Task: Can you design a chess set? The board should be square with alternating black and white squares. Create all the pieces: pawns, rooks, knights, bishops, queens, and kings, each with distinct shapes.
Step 5225:
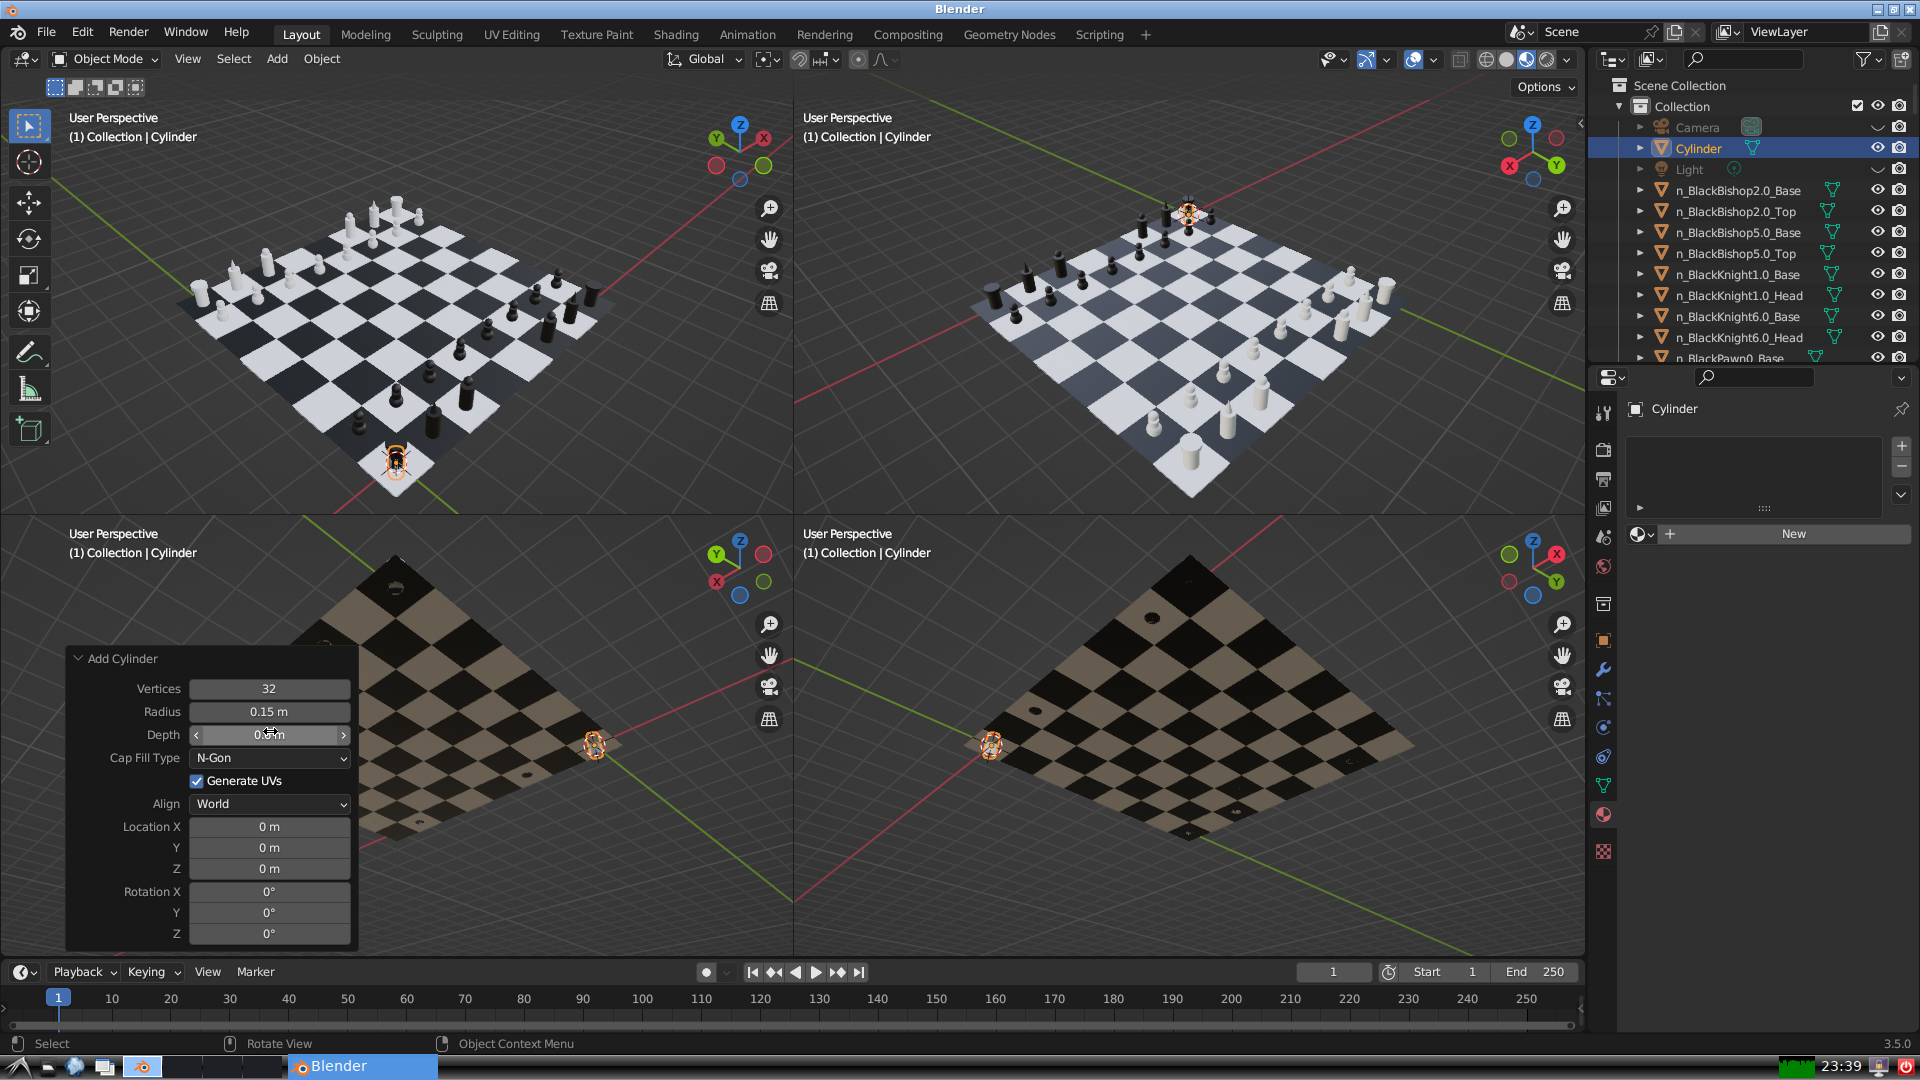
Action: click: no